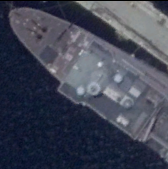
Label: combat